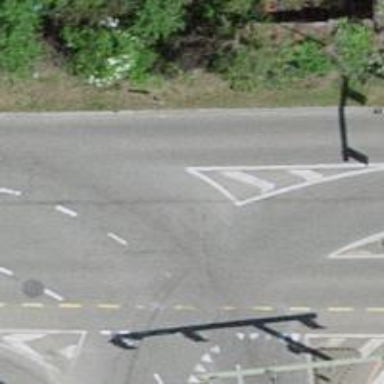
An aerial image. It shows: Secondary road with asphalt surface.